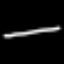
Label: line